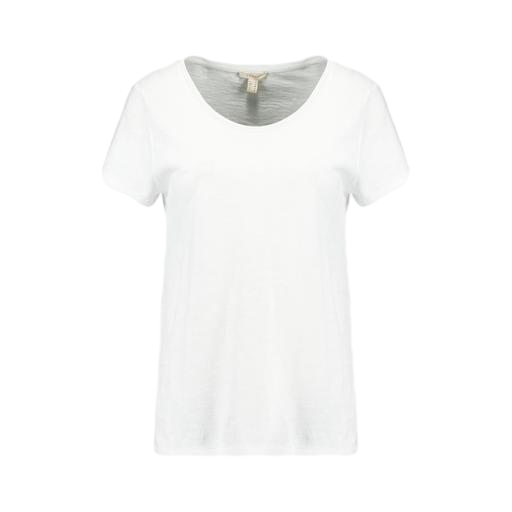
white relaxed fit t-shirt, white pima t-shirt only macy, white tai jersey t-shirt, white background